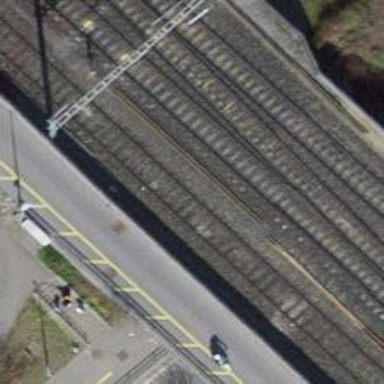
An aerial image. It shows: Single-track railway bridge serving as spur line.